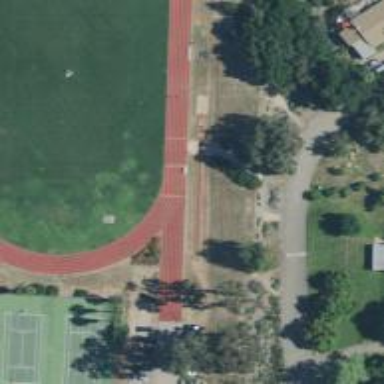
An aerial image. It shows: Track in leisure land.